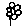
Label: flower